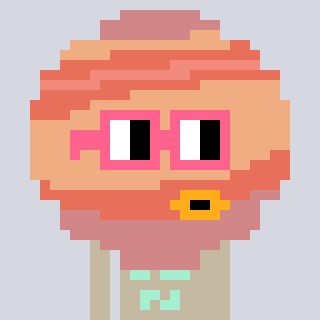
a pixel art character with square pink glasses, a jupiter-shaped head and a bege-colored body on a cool background